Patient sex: M
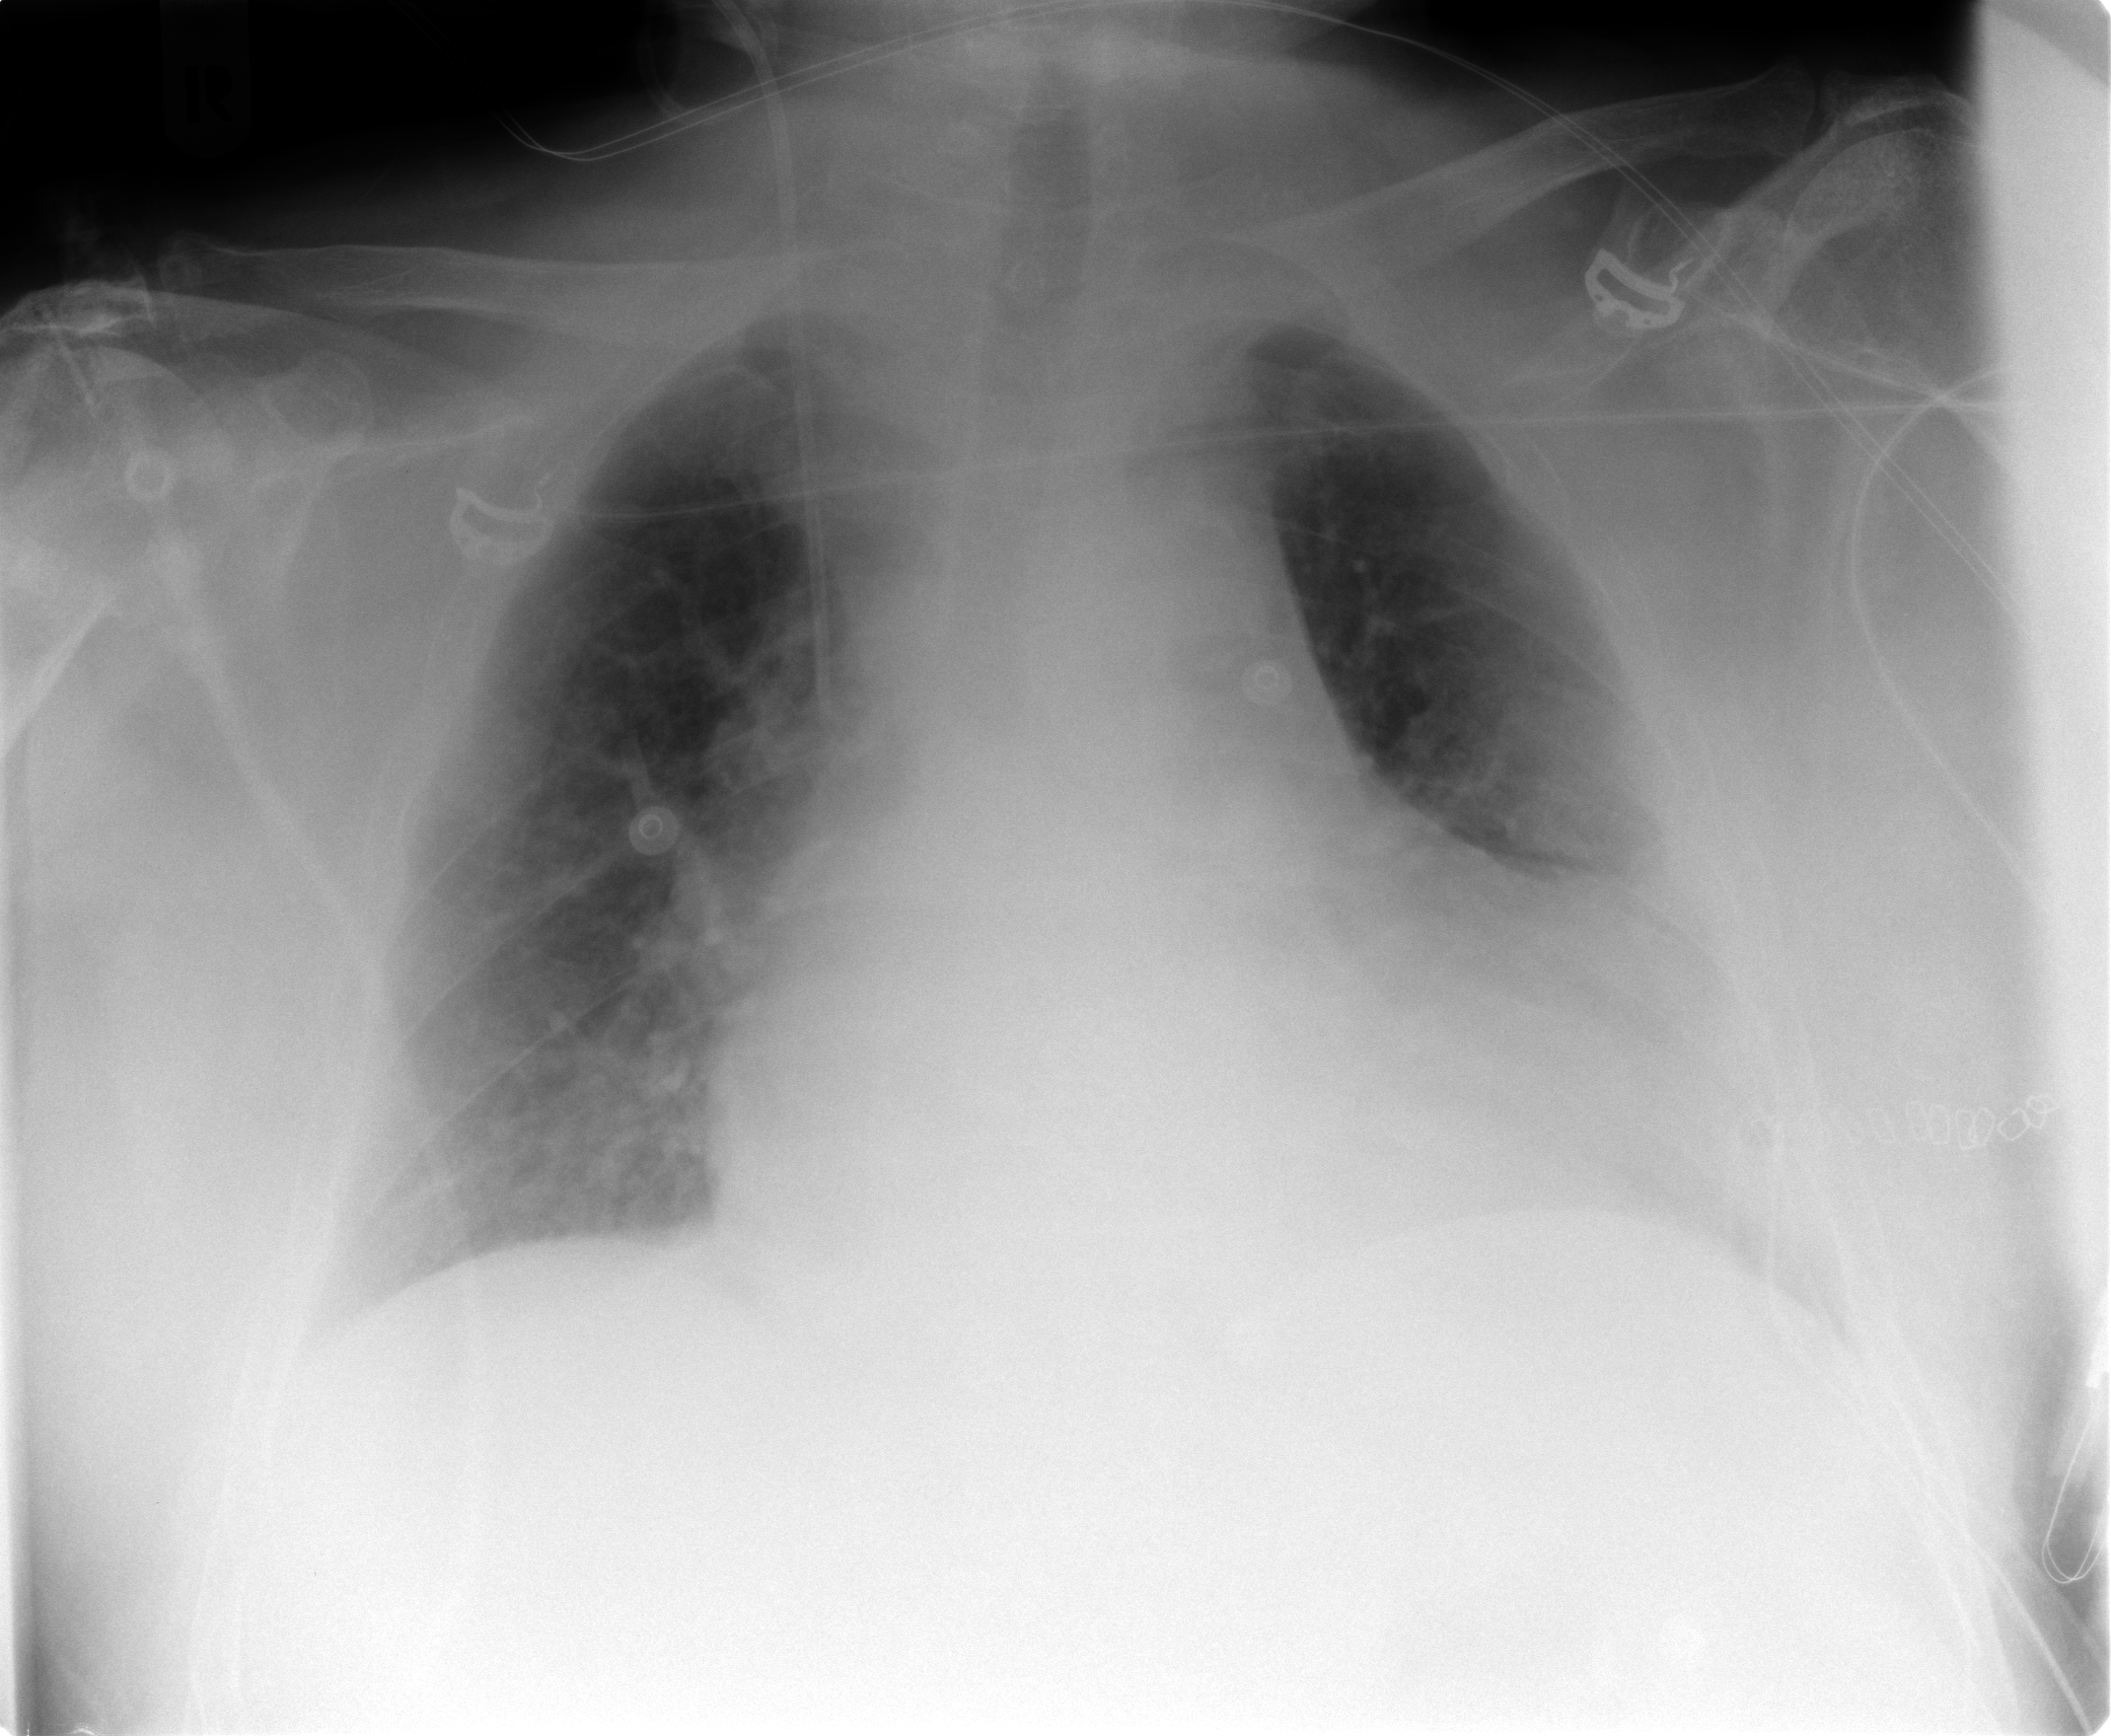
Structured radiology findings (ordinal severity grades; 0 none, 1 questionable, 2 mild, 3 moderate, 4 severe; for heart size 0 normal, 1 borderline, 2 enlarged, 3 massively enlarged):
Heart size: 2
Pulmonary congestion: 2
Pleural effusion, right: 0
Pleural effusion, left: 2
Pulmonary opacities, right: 2
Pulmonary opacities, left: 0
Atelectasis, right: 2
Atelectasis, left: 2